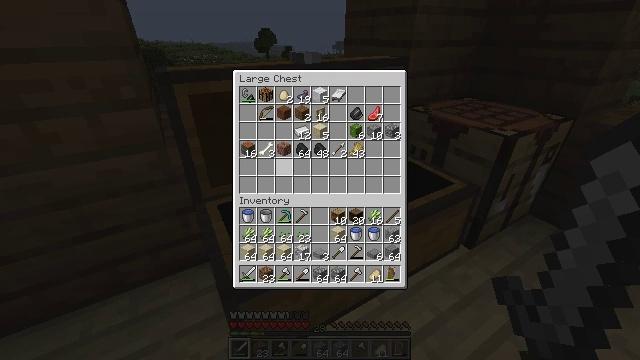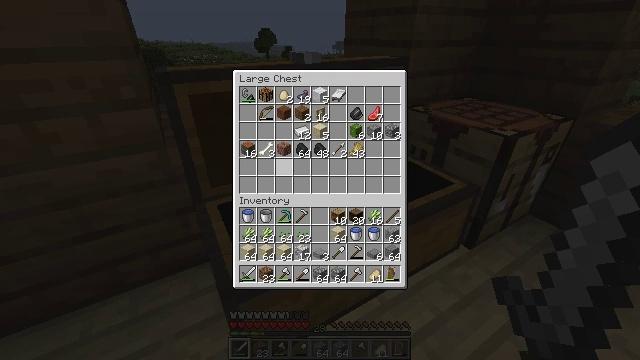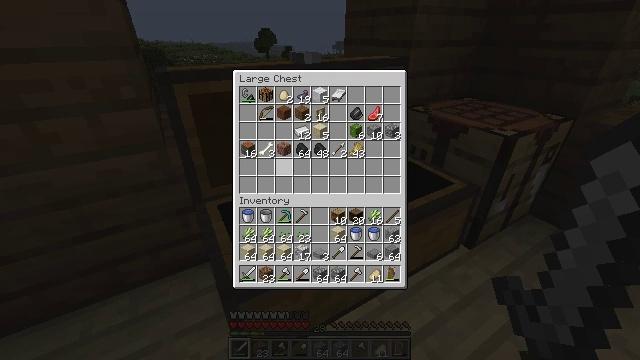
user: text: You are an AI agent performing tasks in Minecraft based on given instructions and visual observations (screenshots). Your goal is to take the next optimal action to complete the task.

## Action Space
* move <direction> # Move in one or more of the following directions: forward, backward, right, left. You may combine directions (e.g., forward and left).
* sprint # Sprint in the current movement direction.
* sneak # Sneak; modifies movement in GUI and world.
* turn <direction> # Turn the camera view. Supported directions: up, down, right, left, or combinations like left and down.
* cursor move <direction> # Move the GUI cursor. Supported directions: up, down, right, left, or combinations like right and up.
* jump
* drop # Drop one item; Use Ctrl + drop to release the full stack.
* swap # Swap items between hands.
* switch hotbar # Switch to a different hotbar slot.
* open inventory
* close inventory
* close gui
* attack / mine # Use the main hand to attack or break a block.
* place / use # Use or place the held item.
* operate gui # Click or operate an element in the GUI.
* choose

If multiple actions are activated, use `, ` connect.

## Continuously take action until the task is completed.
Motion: motion action
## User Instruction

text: Use birch planks to make a birch trapdoor at the crafting table.
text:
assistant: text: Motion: no_op
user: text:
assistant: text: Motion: no_op
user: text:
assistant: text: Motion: no_op
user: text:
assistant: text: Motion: no_op
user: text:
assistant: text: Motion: no_op
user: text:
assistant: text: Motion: no_op
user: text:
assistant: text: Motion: no_op
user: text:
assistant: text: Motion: no_op
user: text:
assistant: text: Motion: no_op
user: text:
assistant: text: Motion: no_op
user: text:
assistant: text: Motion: no_op
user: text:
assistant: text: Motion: no_op
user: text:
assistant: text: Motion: no_op
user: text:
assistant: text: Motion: no_op
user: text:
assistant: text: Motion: no_op
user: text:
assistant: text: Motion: no_op
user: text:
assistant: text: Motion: no_op
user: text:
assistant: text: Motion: no_op
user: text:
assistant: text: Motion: no_op
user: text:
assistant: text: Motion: no_op
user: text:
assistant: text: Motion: no_op
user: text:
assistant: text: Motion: no_op
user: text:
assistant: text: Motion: no_op
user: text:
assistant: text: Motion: no_op
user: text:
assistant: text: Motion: no_op
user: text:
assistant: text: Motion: no_op
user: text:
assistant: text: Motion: no_op
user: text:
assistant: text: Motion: no_op
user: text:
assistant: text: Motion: no_op
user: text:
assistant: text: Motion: no_op